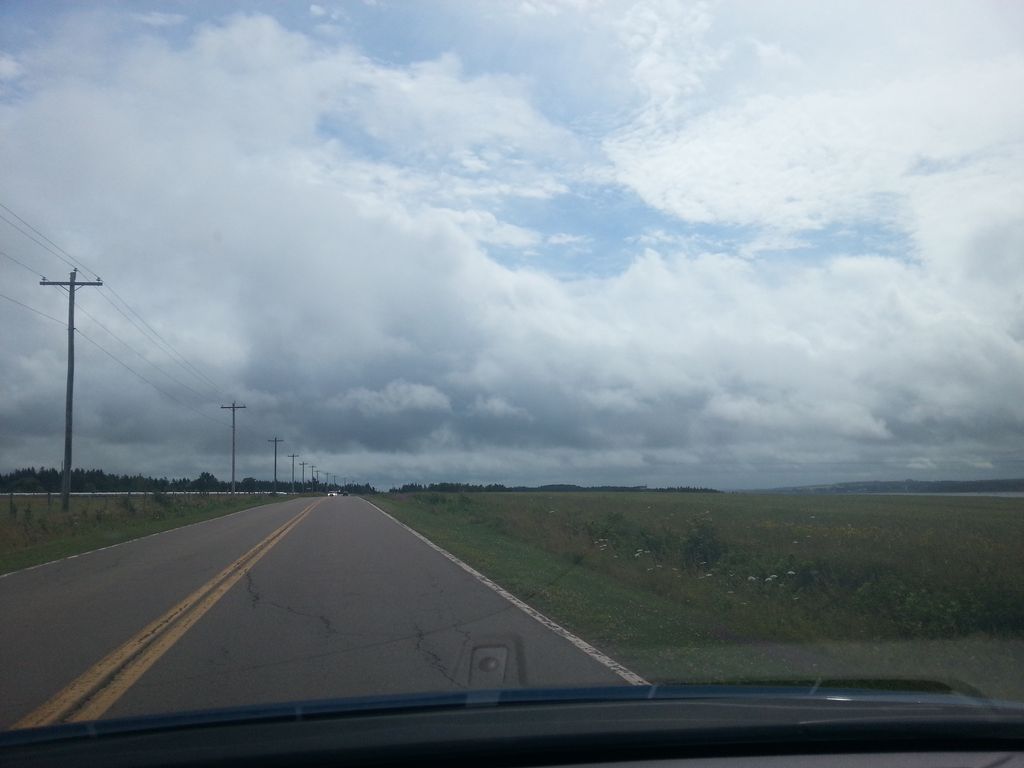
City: charlottetown